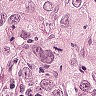
Metastatic tissue present: yes